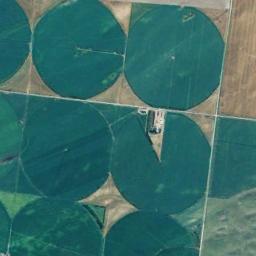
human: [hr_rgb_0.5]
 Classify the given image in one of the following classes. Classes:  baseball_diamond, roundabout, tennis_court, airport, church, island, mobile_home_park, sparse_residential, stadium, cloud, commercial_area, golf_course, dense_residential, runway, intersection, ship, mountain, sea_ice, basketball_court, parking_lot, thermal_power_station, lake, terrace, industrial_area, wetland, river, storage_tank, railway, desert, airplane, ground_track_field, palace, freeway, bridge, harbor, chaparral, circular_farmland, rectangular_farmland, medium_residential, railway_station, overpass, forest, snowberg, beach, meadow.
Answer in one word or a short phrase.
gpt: circular_farmland